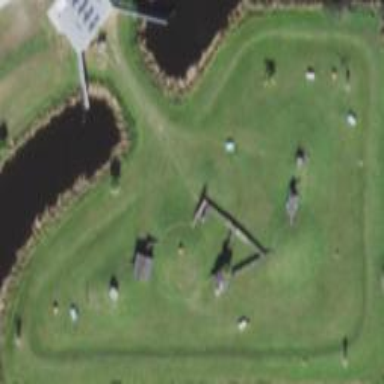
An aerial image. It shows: Animal shelter.